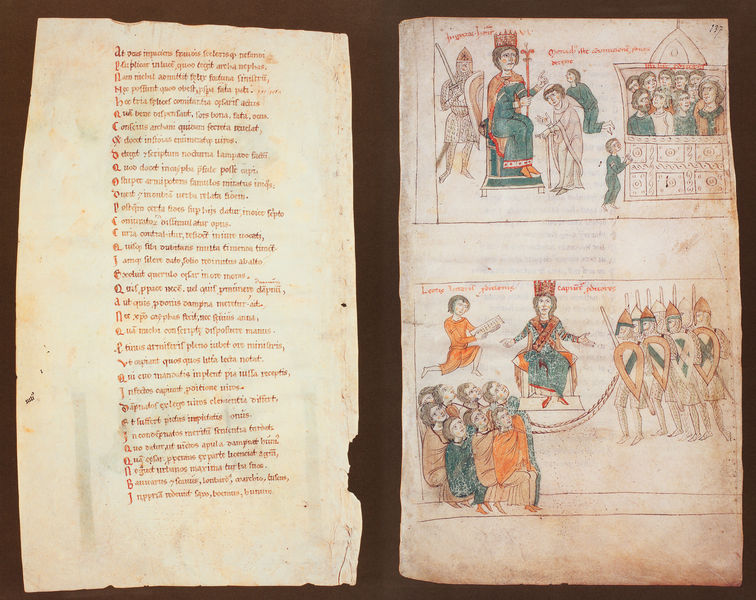
Titel: Liber ad honorem Augusti sive de rebus Siculis/ Buch zu Ehren des Kaisers Augustus oder über die Angelegenheiten Siziliens
Künstler: Pietro da Eboli
Institution: Bern, Burgbibliothek
Schlagwörter: menschen, männer, haus, rot, menge, krone, seile, kaiser, könig, soldaten, thron, schild, buch, seite, schwert, text, knien, ritter, rüstung, gefangene, mönch, buchseiten, handschrift, tonsur, latein, schilde, seit, schift, tonsuf, schidl